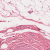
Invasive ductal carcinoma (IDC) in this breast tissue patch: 0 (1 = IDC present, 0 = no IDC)